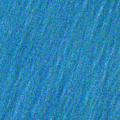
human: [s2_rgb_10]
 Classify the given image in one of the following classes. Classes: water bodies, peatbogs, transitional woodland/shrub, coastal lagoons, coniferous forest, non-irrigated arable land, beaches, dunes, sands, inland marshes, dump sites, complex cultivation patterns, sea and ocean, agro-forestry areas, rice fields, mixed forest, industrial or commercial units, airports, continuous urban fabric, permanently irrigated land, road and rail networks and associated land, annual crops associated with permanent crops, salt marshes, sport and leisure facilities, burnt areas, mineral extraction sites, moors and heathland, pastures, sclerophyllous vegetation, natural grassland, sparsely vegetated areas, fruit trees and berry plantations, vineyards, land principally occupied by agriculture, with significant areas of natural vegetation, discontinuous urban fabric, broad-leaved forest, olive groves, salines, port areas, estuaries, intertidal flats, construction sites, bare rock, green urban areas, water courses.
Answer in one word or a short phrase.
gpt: sea and ocean